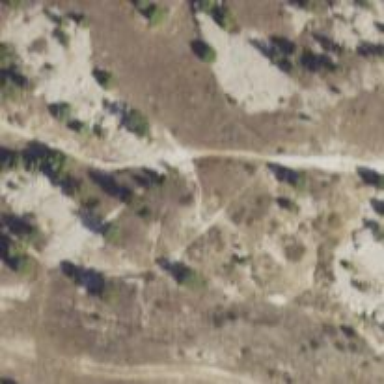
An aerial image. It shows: Archaeological site located along grade5 track.